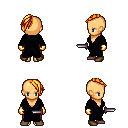
a pixel art fantasy rpg character, female body template, human, tanned skin, gray robe, red pants, light blonde long mohawk hairstyle, gold gloves, brown shoes, dagger, four views (front, back, left, right), 2x2 character sprite sheet, small pixel art, hard edges, no anti-aliasing